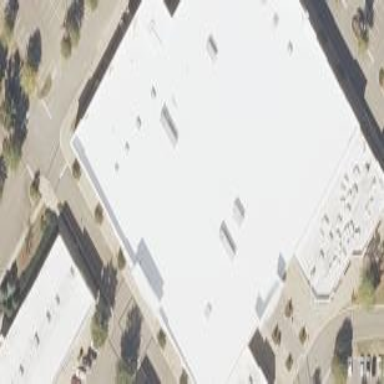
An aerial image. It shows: Retail building.